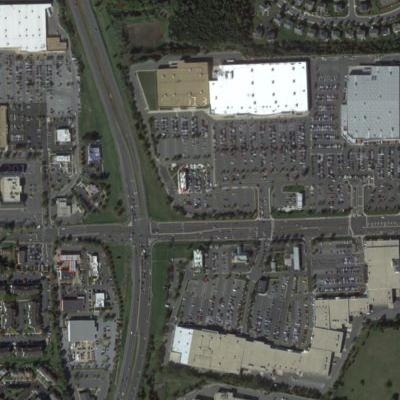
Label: Parking